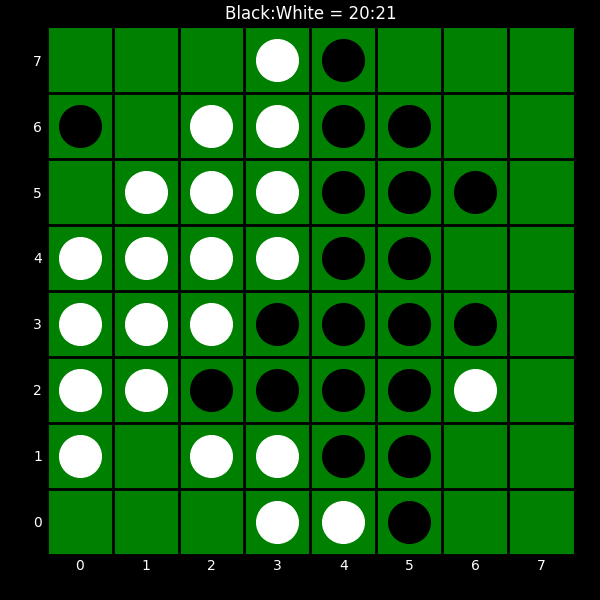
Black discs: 20
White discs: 21